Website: home-depot
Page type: delivery-shipping
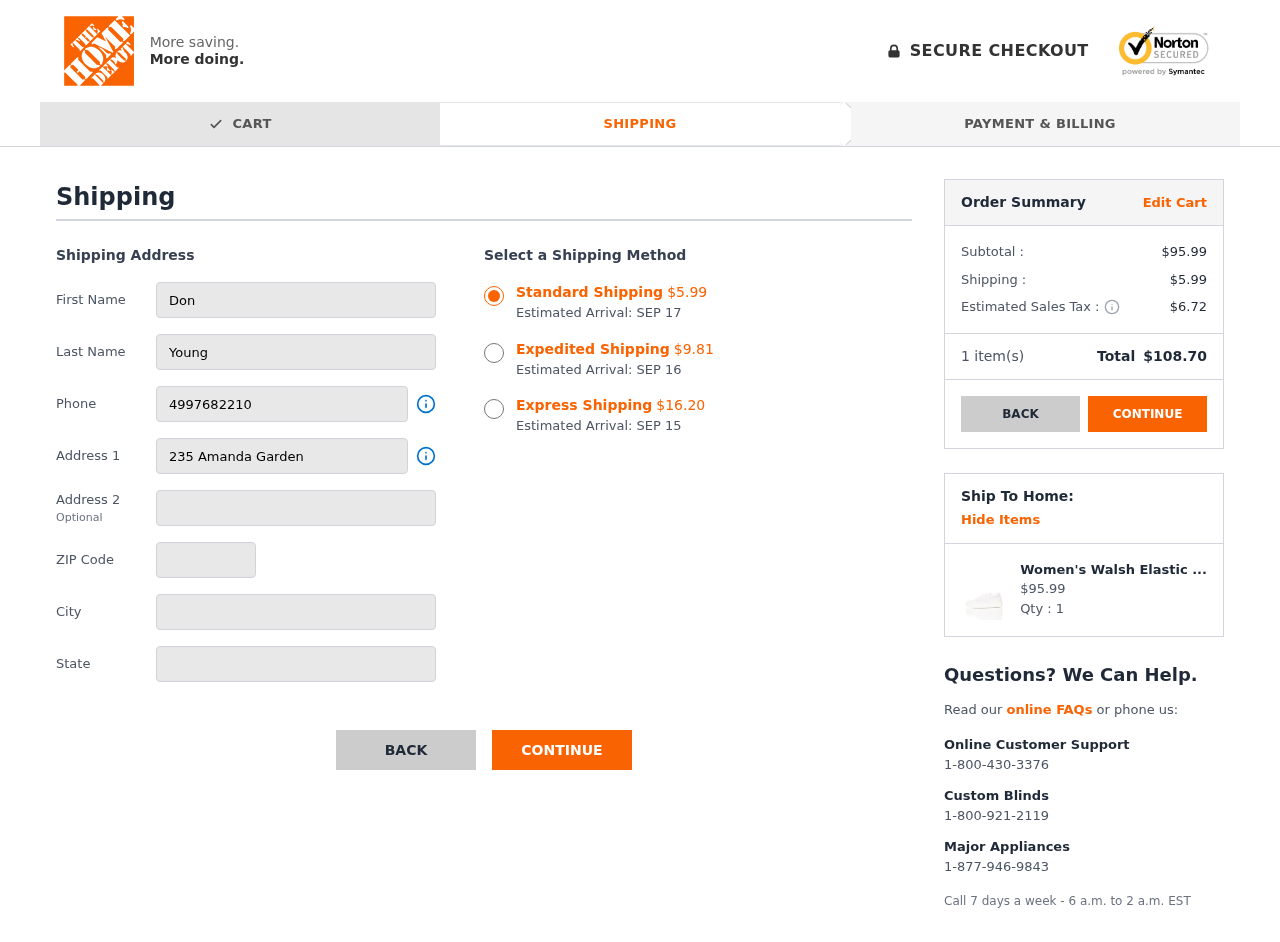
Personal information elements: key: PII_CITY
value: North Megan
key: PII_FIRSTNAME
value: Don
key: PII_LASTNAME
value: Young
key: PII_PHONE
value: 4997682210
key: PII_POSTCODE
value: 08089
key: PII_STATE
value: Wisconsin
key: PII_STREET
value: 235 Amanda Garden
Product elements: key: PRODUCT1_NAME
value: Women's Walsh Elastic Trainer White (White) 8 UK (41 EU)
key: PRODUCT1_PRICE
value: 95.99
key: PRODUCT1_QUANTITY
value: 1
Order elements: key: ORDER_SHIPPING_COST_STANDARD
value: $5.99
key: ORDER_DELIVERY_DATE
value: SEP 17
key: ORDER_SHIPPING_COST_EXPEDITED
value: $9.81
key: ORDER_DELIVERY_DATE_EXPEDITED
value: SEP 16
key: ORDER_SHIPPING_COST_EXPRESS
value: $16.20
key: ORDER_DELIVERY_DATE_EXPRESS
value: SEP 15
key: ORDER_SUBTOTAL
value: $95.99
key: ORDER_SHIPPING_COST
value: $5.99
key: ORDER_TAX
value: $6.72
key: ORDER_NUM_ITEMS
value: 1
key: ORDER_TOTAL
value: $108.70